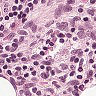
Metastatic tissue present: no